Question: I have a ComboBox named cmbWeekDays, a 'WeekDay' class:
'''
public class WeekDay
{
public int Index;
public string DayName;
}
'''
and this FormLoad event:
'''
List<WeekDay> days = new List<WeekDay>();
days.Add(new WeekDay { DayName = "Sat", Index = 1 });
days.Add(new WeekDay { DayName = "Sun", Index = 2 });
days.Add(new WeekDay { DayName = "Mon", Index = 3 });
days.Add(new WeekDay { DayName = "Tue", Index = 4 });
days.Add(new WeekDay { DayName = "Wed", Index = 5 });
days.Add(new WeekDay { DayName = "Thu", Index = 6 });
days.Add(new WeekDay { DayName = "Fri", Index = 7 });
cmbxWeekDays.DataSource = days;
cmbxWeekDays.DisplayMember = "DayName";
cmbxWeekDays.ValueMember = "Index";
cmbxWeekDays.Refresh();
'''
I don't know why I get this weird result:

Can any one explain me what's happening? and also how to overcome this issue?
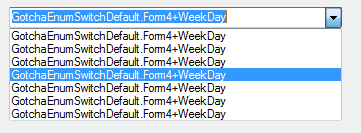
Answer: Data binding works with properties only. So, you have to declare properties in your data source class instead of fields:
'''
public class WeekDay
{
public int Index { get; set; }
public string DayName { get; set; }
}
'''